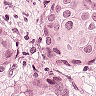
Metastatic tissue present: yes